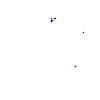
Particle: proton